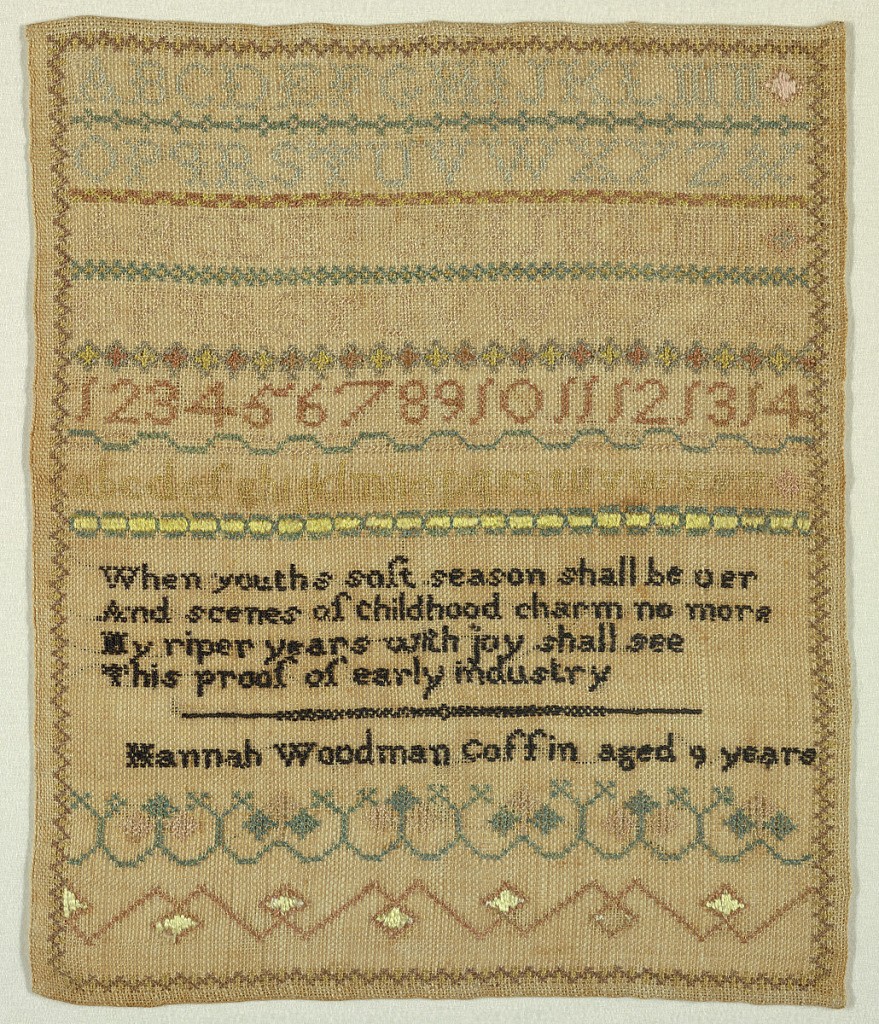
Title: Sampler
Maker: Hannah Woodman Coffin, American
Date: early 19th century
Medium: silk embroidery on linen foundation Technique: embroidered in cross stitch on plain weave foundation
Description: Bands of alphabets and numerals separated by narrow geometric cross borders, a verse and inscription, in colored silks on tan linen.
The verse reads:
When youths soft season shall be oer
And scenes of childhood charm no more
My riper years with joy shall see
This proof of early industry